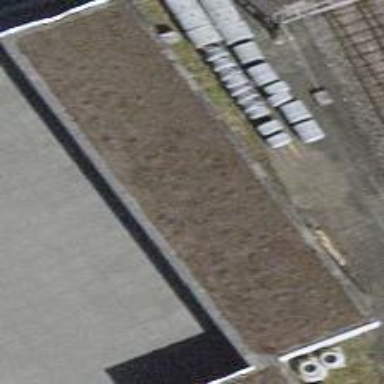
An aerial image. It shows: Group of garages.